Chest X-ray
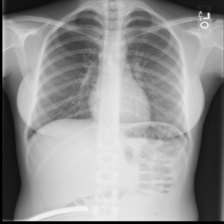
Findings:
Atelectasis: negative
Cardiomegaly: negative
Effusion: negative
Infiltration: negative
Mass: negative
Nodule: negative
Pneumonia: negative
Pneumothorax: negative
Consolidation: negative
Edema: negative
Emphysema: negative
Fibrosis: negative
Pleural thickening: negative
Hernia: negative